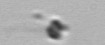
Label: detritus